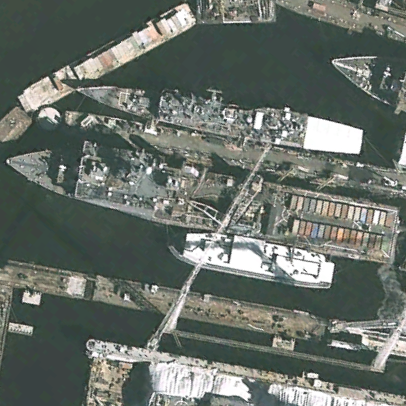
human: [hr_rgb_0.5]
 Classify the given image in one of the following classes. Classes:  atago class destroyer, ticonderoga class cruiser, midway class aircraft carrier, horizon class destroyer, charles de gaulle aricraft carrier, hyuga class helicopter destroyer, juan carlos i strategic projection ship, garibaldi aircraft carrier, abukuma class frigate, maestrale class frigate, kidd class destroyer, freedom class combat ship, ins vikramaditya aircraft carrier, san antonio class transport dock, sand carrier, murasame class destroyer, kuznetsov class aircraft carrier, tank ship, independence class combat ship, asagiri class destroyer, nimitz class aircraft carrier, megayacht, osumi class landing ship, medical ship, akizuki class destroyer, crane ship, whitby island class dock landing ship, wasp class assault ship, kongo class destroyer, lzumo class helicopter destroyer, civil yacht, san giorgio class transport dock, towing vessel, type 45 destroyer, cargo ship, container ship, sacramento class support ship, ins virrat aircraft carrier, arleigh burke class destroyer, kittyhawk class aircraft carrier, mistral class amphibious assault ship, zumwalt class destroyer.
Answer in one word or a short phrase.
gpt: Whitby Island class dock landing ship